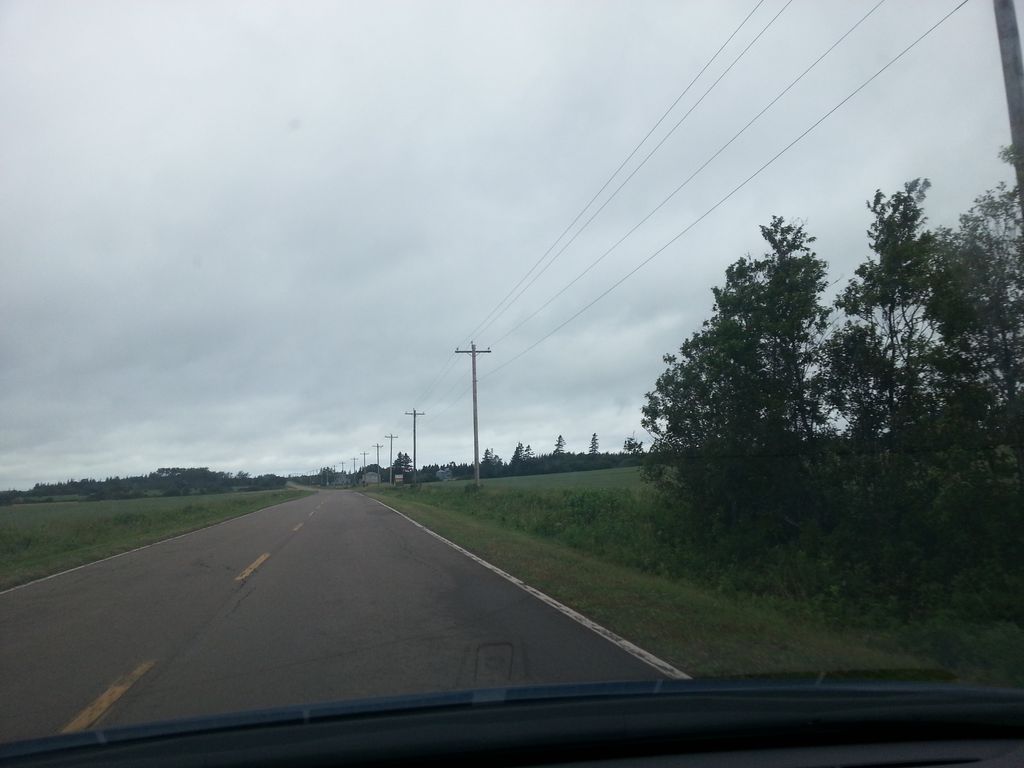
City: charlottetown